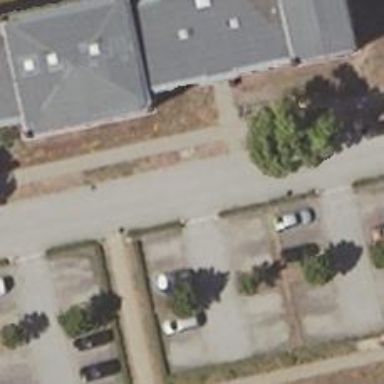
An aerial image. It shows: Living street.